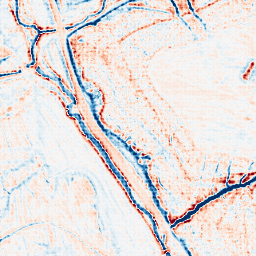
Category: edge_preserving
Decomposition family: anisotropic_diffusion
Decomposition parameters: iterations: 20
kappa: 10
gamma: 0.15
Upsampling method: sinc_hamming
Upsampling parameters: scale: 4
kernel_size: 4
Upsampling scale: 4